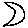
Label: moon